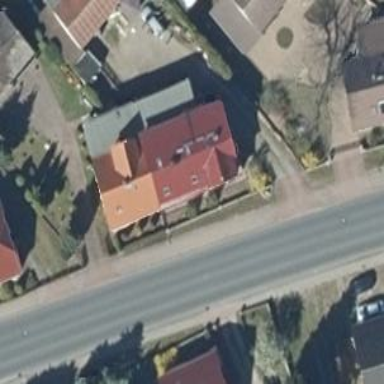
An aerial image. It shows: Grey house with flat roof. The house has multiple building parts.